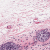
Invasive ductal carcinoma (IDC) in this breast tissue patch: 0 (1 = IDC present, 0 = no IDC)